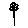
Label: flower